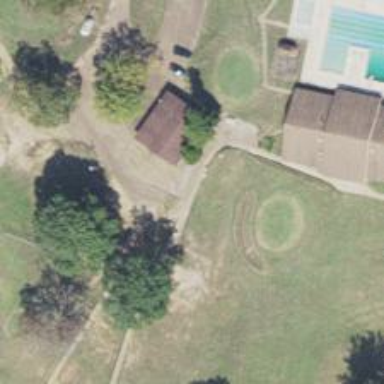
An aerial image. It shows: Path for golf carts.